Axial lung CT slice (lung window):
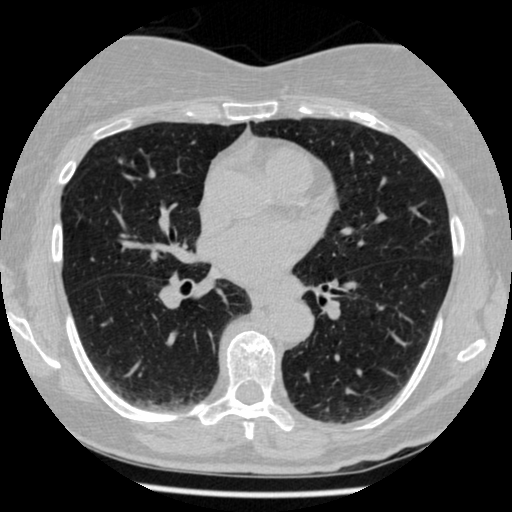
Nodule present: yes
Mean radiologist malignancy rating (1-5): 3